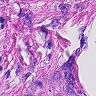
Metastatic tissue present: yes